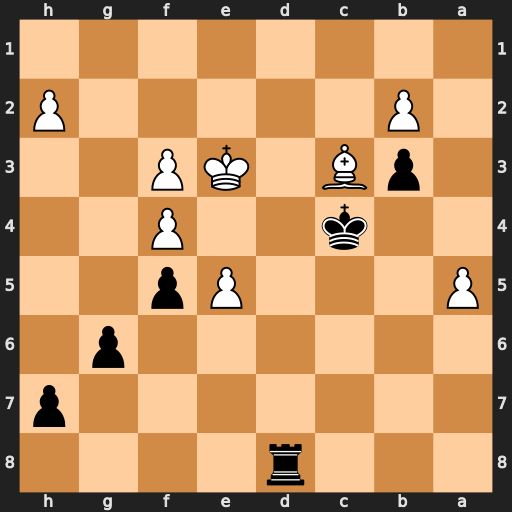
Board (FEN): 3r4/7p/6p1/P3Pp2/2k2P2/1pB1KP2/1P5P/8
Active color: b
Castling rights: -
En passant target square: -
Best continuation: Rd3+ Ke2 Rxc3 e6 Rc2+